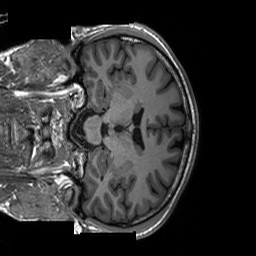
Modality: T1w
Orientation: coronal
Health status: ill
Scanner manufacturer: siemens
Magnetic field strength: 3 T
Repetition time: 2.3 s
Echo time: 0.00226 s